Question: I need a Dashcode widget to display basic HTML like
'''
<img src="http://i.stack.imgur.com/AiQJ6.png"><i><b> 5 bronze badges</b></i></img>
'''
Result:
It should be something like a text label, but modifiable by JS code.
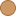
Answer: own answer - found it:
'''
document.getElementById("label").innerHTML = '<img src="http://i.stack.imgur.com/AiQJ6.png"><b><i> 5 bronze badges</b></i></img>';
'''